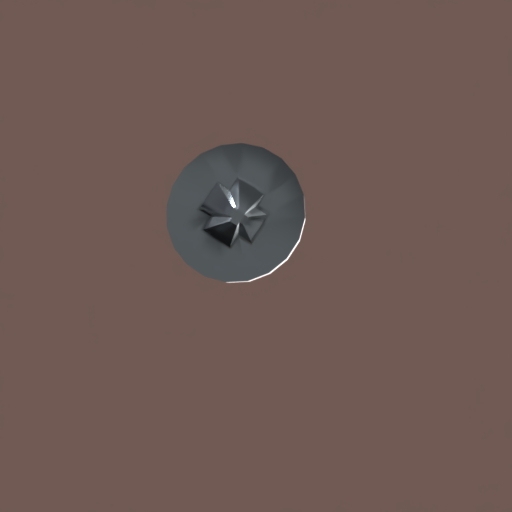
Label: screw